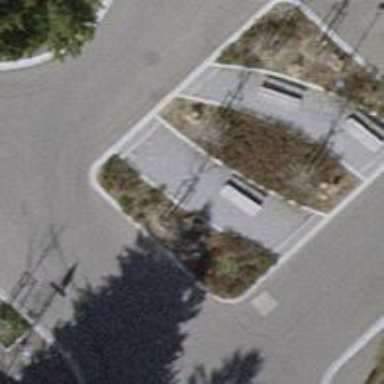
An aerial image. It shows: Bench.